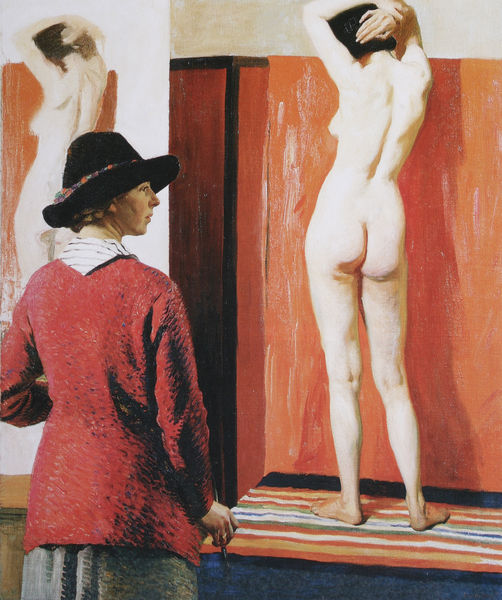
Titel: Selbstportrait mit Aktmodel
Künstler: Laura Knight
Standort: London
Institution: National Portrait Gallery
Schlagwörter: akt, blau, dunkel, fuß, gemälde, hand, körper, mann, nackt, schatten, weiß, dreieck, frauen, menschen, mädchen, braun, brust, bunt, busen, damen, fenster, finger, frau, frisur, glas, grau, haar, hell, hut, kleid, licht, mund, männer, nase, ohr, orange, pfeiler, profil, raum, rücken, schaufenster, schwarz, stirn, straße, zimmer, blick, dame, rot, schal, tuch, rock, teppich, blond, jacke, wand, arm, arme, augen, band, falten, gesicht, mensch, rückgrat, hände, schauen, spiegel, boden, auge, figur, haare, mantel, pose, stoff, stoffe, prostituierte, kinn, locken, ohren, schulter, schultern, beine, bein, brüste, füße, gesäß, hintern, rückenansicht, ecke, ansicht, haltung, zöpfe, abstrakt, farben, mauer, farbe, formen, linien, vorsprung, falte, zopf, hutband, halstuch, gestreift, handtuch, paravant, streifen, läufer, kontrapost, nackte, podest, ellenbogen, knie, model, zehen, hutkrempe, weste, krempe, dünn, striche, collage, zuschauerin, foto, wände, flechten, barfuss, linie, hinten, popo, schulterblatt, schulterblätter, wirbelsäule, form, zeh, strich, selbstbildnis, posieren, kunst, künstlerin, malen, pinsel, anschauen, modelle, puppe, puppen, betrachten, rückansicht, mauern, flechte, austellung, mager, viertel, gegensatz, trachtenhut, abtrennung, schaufensterpuppe, kniekehlen, armel, betrachterin, halstucvh, meile, rotlicht